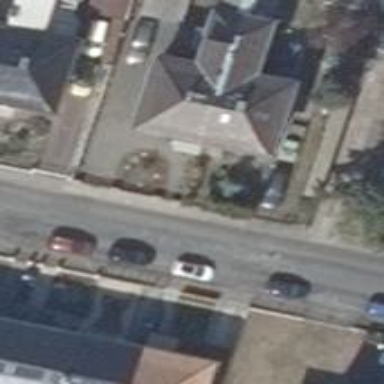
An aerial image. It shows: Semidetached house with hipped roof.